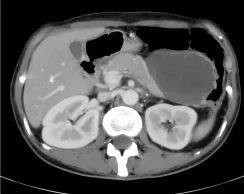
(C), before immunotherapy, size of the tumor: 17.8x10cm.
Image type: radiology (ct)